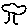
Label: tree